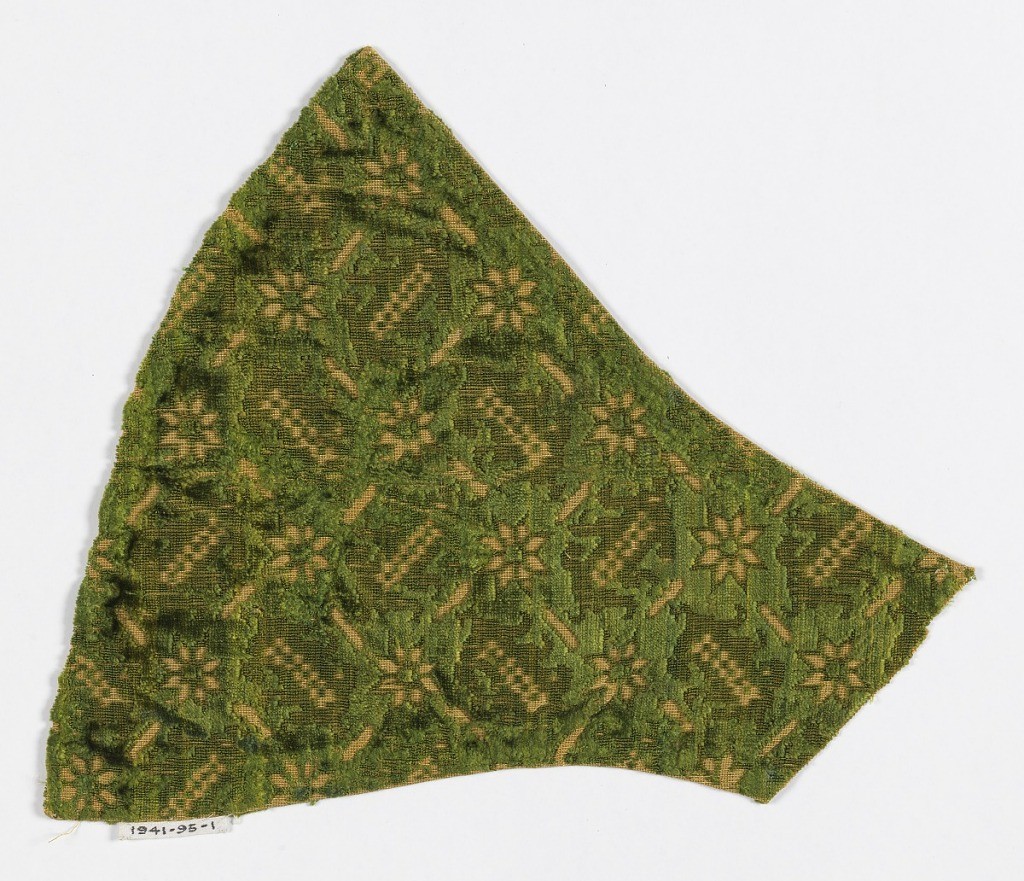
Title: Fragment
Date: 18th century
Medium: silk Technique: cut and uncut voided supplementary warp pile (velvet) in a plain weave foundation
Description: Green pile on a tan foundation has a design of rosettes set in the corners of squares that enclose a double row of diamond shapes. The square shapes have irregular areas of cut and uncut pile.